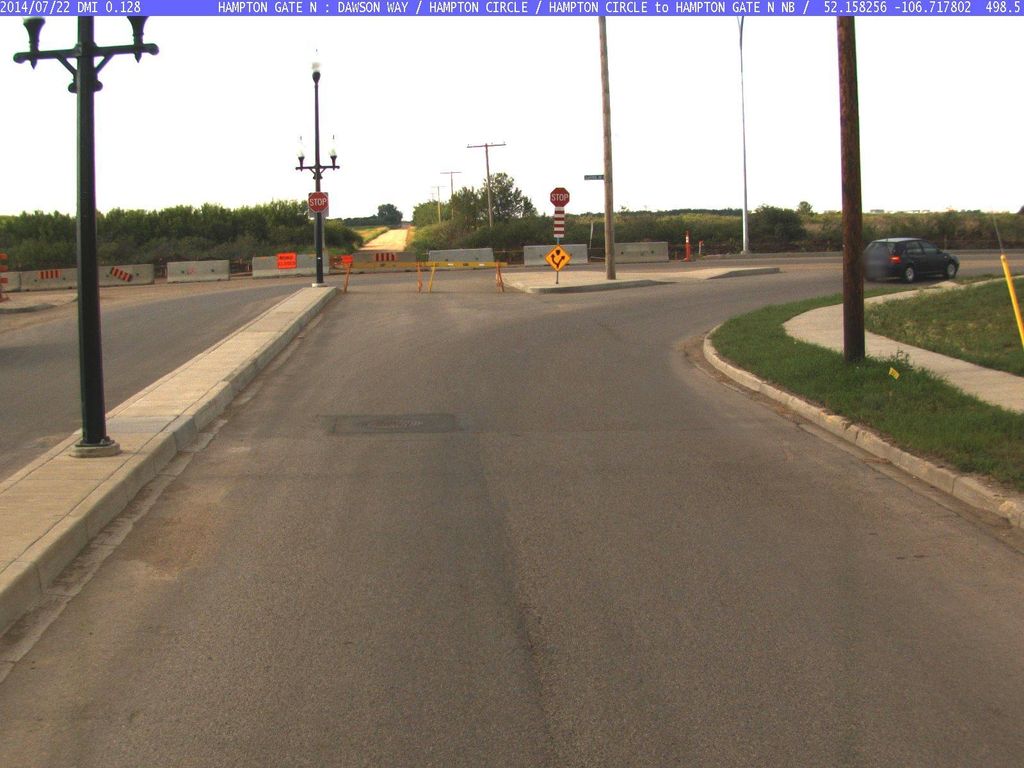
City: saskatoon